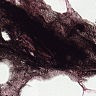
Metastatic tissue present: no